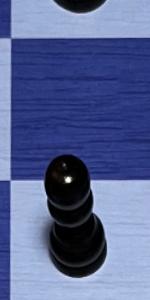
Label: Pawn_Black